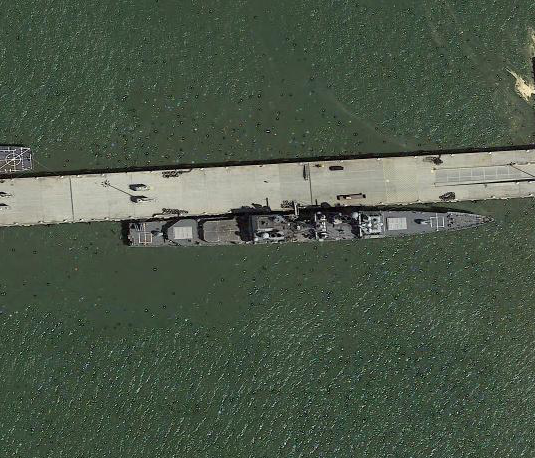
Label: Ticonderoga-class_cruiser